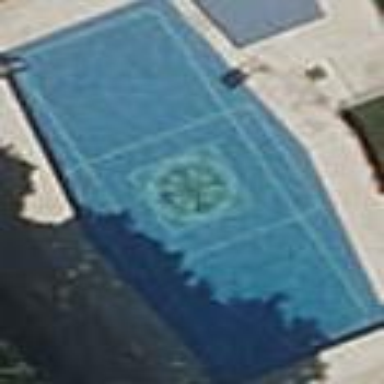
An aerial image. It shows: Swimming pool located in leisure land.